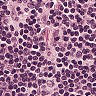
Metastatic tissue present: no